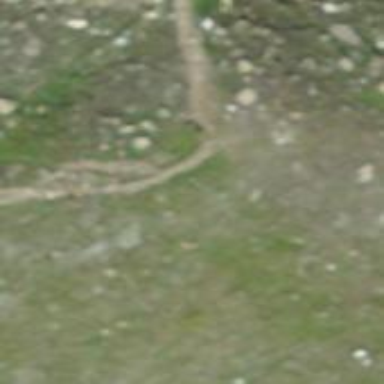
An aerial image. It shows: Ground path.